Field crop: maize
Growth stage: 2
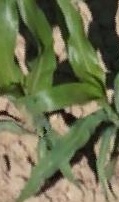
Species: maize